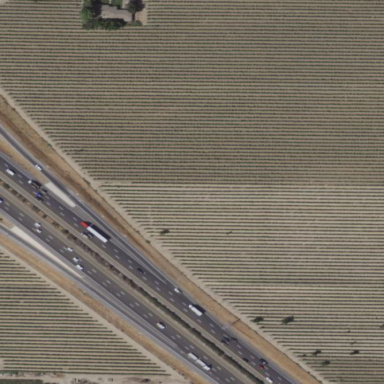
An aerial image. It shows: Vineyard.